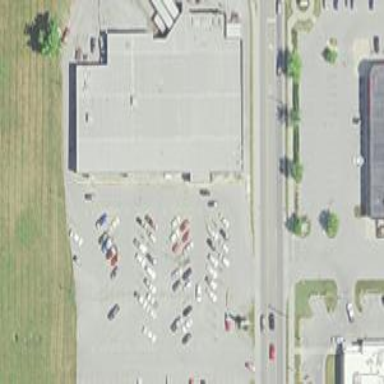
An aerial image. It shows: Supermarket.